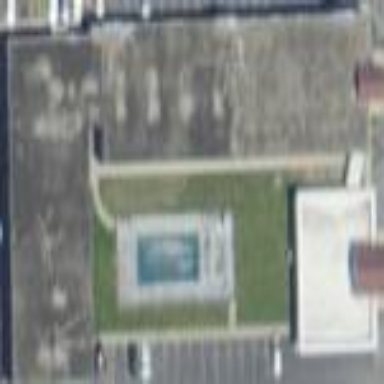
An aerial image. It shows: Building that is motel.